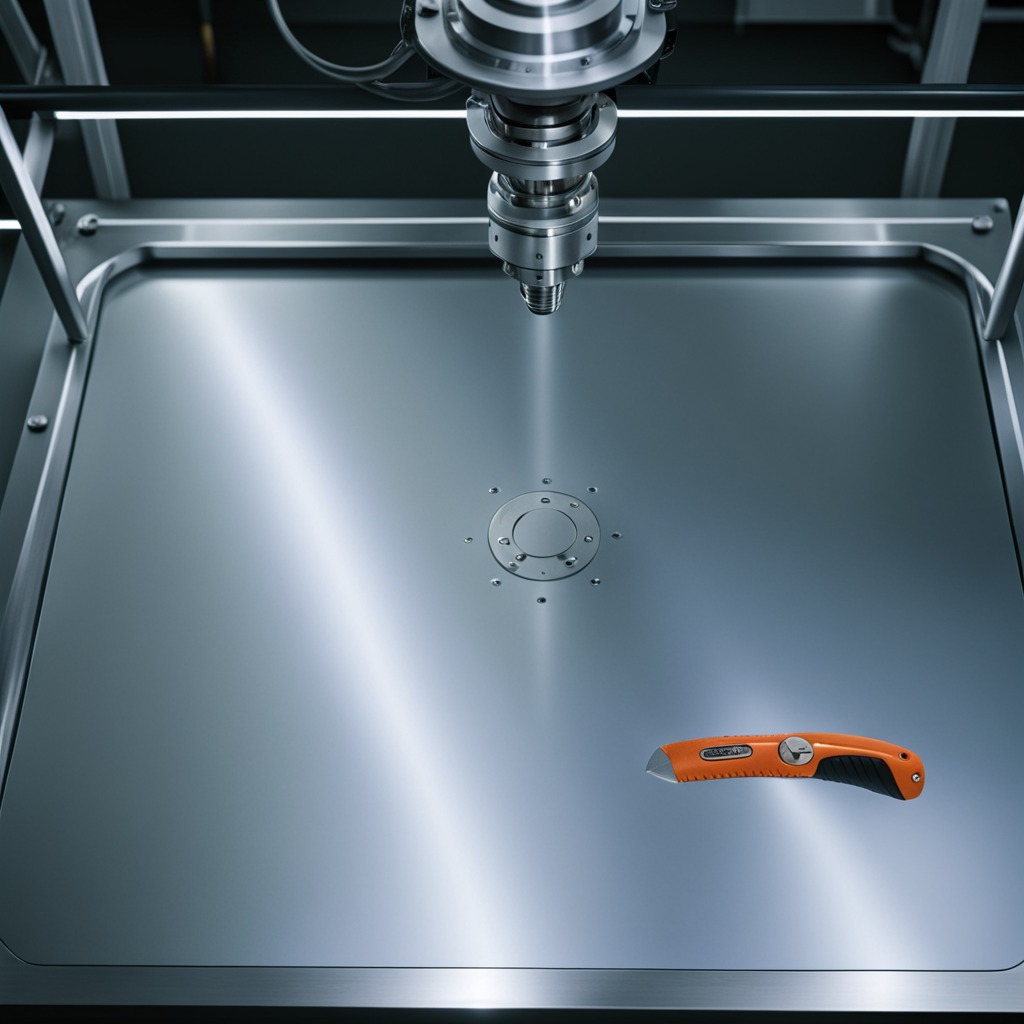
A utility knife is lying on the metal table in a machine shop under fluorescent lights.